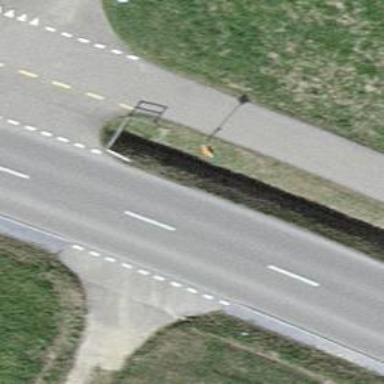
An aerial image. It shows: Tertiary road with asphalt surface. There is separate cycleway alongside the road.